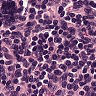
Metastatic tissue present: no